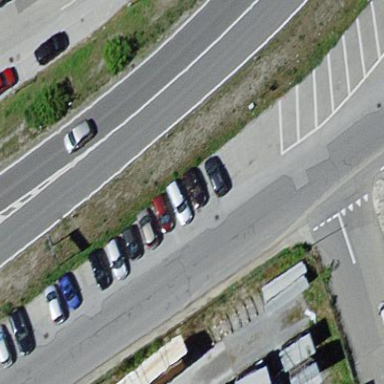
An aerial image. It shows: Asphalt street-side parking area.